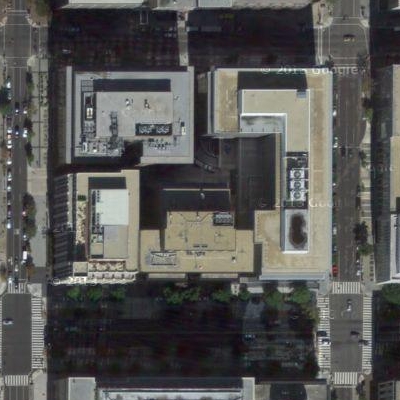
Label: Industry